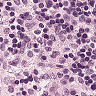
Metastatic tissue present: no